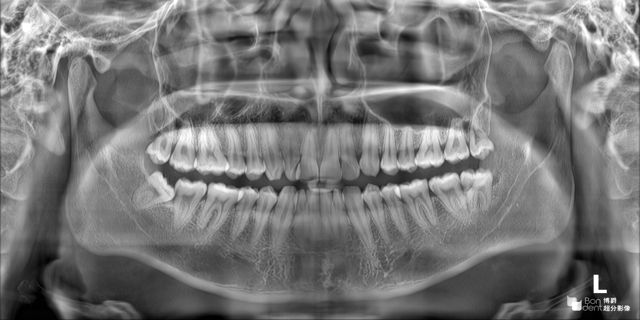
adult